Aerial crown-view tile of a tropical tree (Barro Colorado Island, Panama), acquired 20250124:
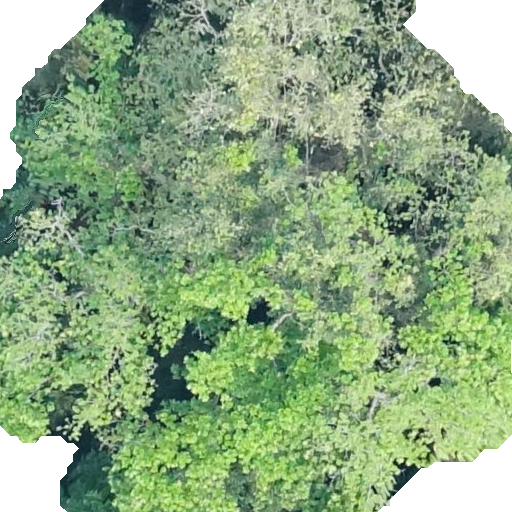
Species: Anacardium excelsum
GBIF accepted scientific name: Anacardium excelsum
Crown area: 395.906 m²